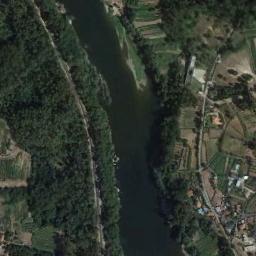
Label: river